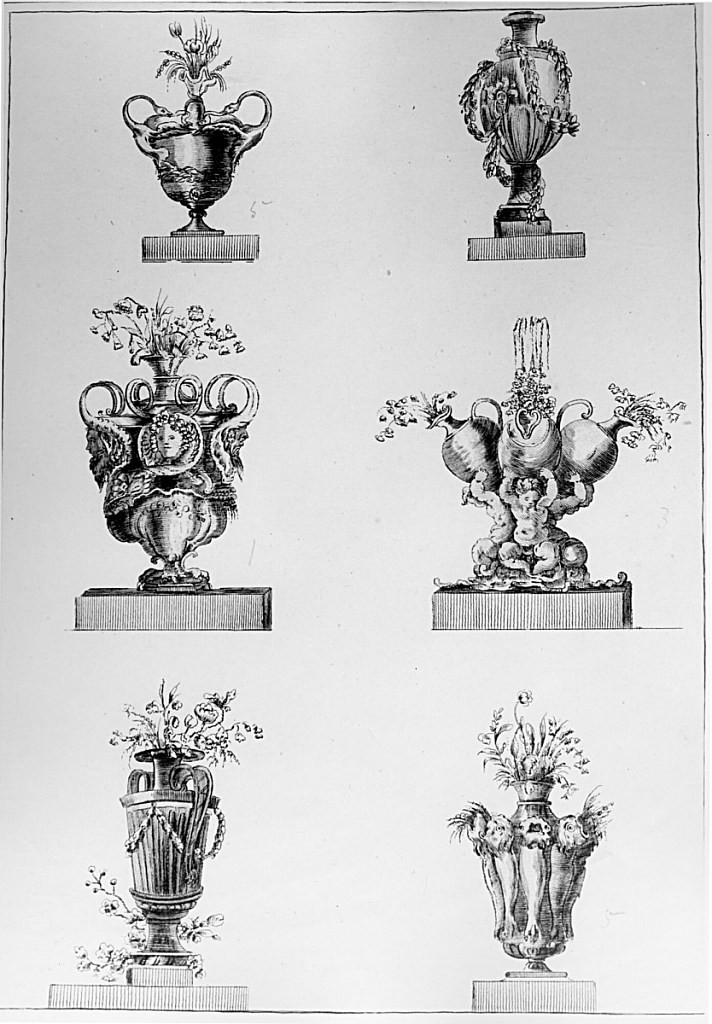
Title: Print
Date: c. 1770
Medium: Paper
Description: Top row: After the second design of plate 5 of the ''raccolta di vasi''. A vase, around which a garland is draped, on a base. Center row: After the sixth design of plate 1, after the central design of plate 3, of the ''raccolta''. Bottom row: An obliquely shown flower vase with two handles; after the vase with the fishes of plate 5 of the ''raccolta''. Two framing lines. ''4''.